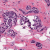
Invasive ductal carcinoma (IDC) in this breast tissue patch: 1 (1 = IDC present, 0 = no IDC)